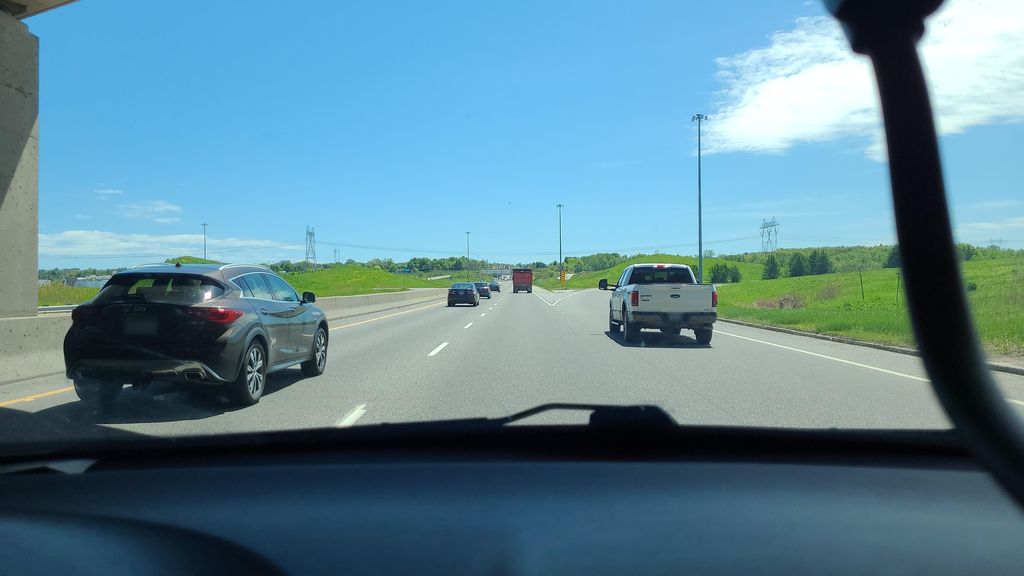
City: quebec_city